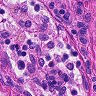
Metastatic tissue present: no